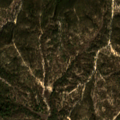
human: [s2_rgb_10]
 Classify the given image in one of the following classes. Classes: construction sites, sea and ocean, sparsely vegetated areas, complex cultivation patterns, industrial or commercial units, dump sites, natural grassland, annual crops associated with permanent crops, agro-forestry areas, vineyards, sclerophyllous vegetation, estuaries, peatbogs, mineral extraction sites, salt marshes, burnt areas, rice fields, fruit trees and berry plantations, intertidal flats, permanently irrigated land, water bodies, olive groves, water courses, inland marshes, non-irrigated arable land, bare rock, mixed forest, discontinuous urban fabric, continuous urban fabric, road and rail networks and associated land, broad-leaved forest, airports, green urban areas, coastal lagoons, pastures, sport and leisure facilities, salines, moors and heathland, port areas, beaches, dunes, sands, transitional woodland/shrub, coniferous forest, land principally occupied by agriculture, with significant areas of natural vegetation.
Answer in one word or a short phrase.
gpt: broad-leaved forest